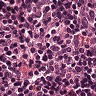
Metastatic tissue present: no